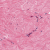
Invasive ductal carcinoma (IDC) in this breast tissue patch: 0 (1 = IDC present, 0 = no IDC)